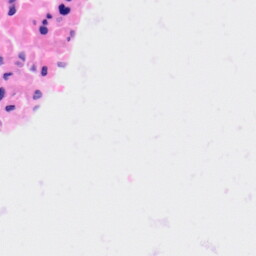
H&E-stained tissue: Kidney